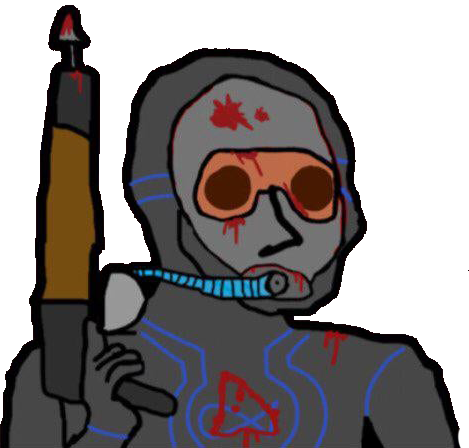
Label: 5_Oomer